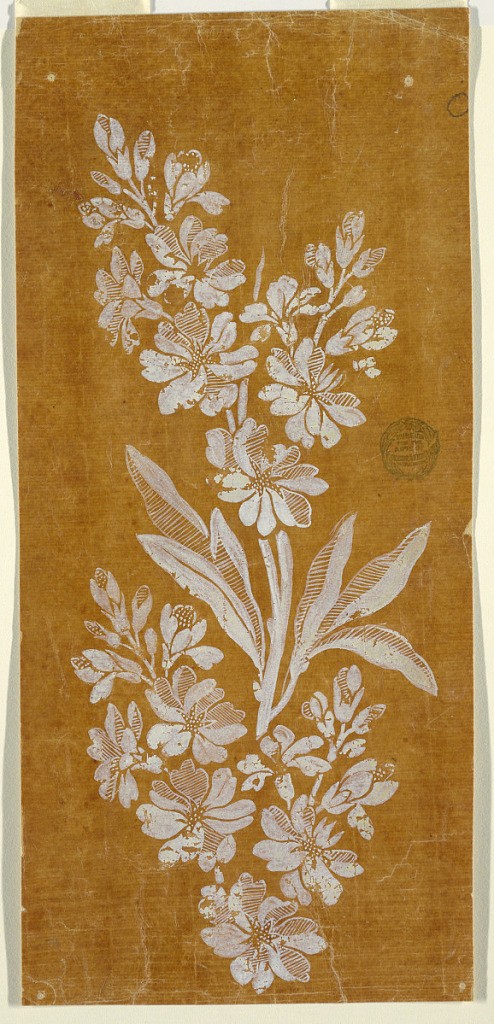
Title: Floral field and border
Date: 1780–1815
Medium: White on glazed paper
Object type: Drawing
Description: Vertical rectangle. A flower bough.